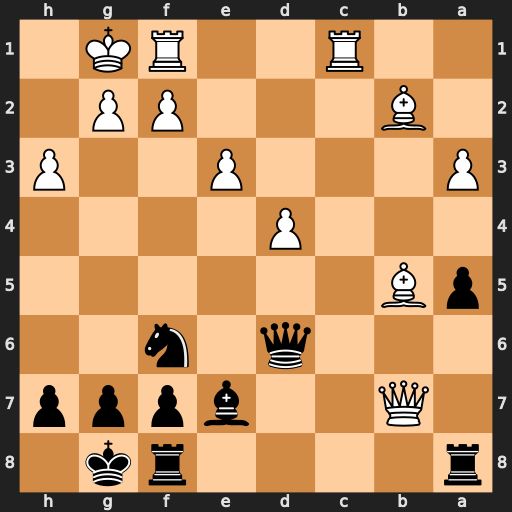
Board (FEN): r4rk1/1Q2bppp/3q1n2/pB6/3P4/P3P2P/1B3PP1/2R2RK1
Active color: b
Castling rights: -
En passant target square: -
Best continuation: Rab8 Qc6 Qxc6 Bxc6 Rxb2